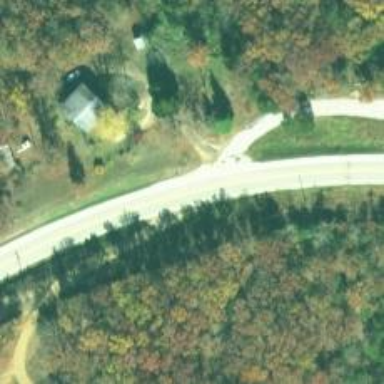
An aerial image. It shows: Asphalt road designated as trunk highway.